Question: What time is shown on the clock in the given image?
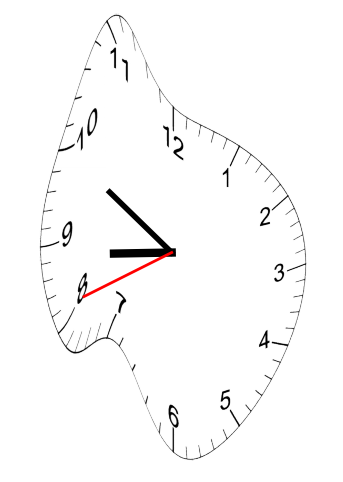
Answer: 08:49:41